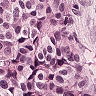
Metastatic tissue present: yes